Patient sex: F
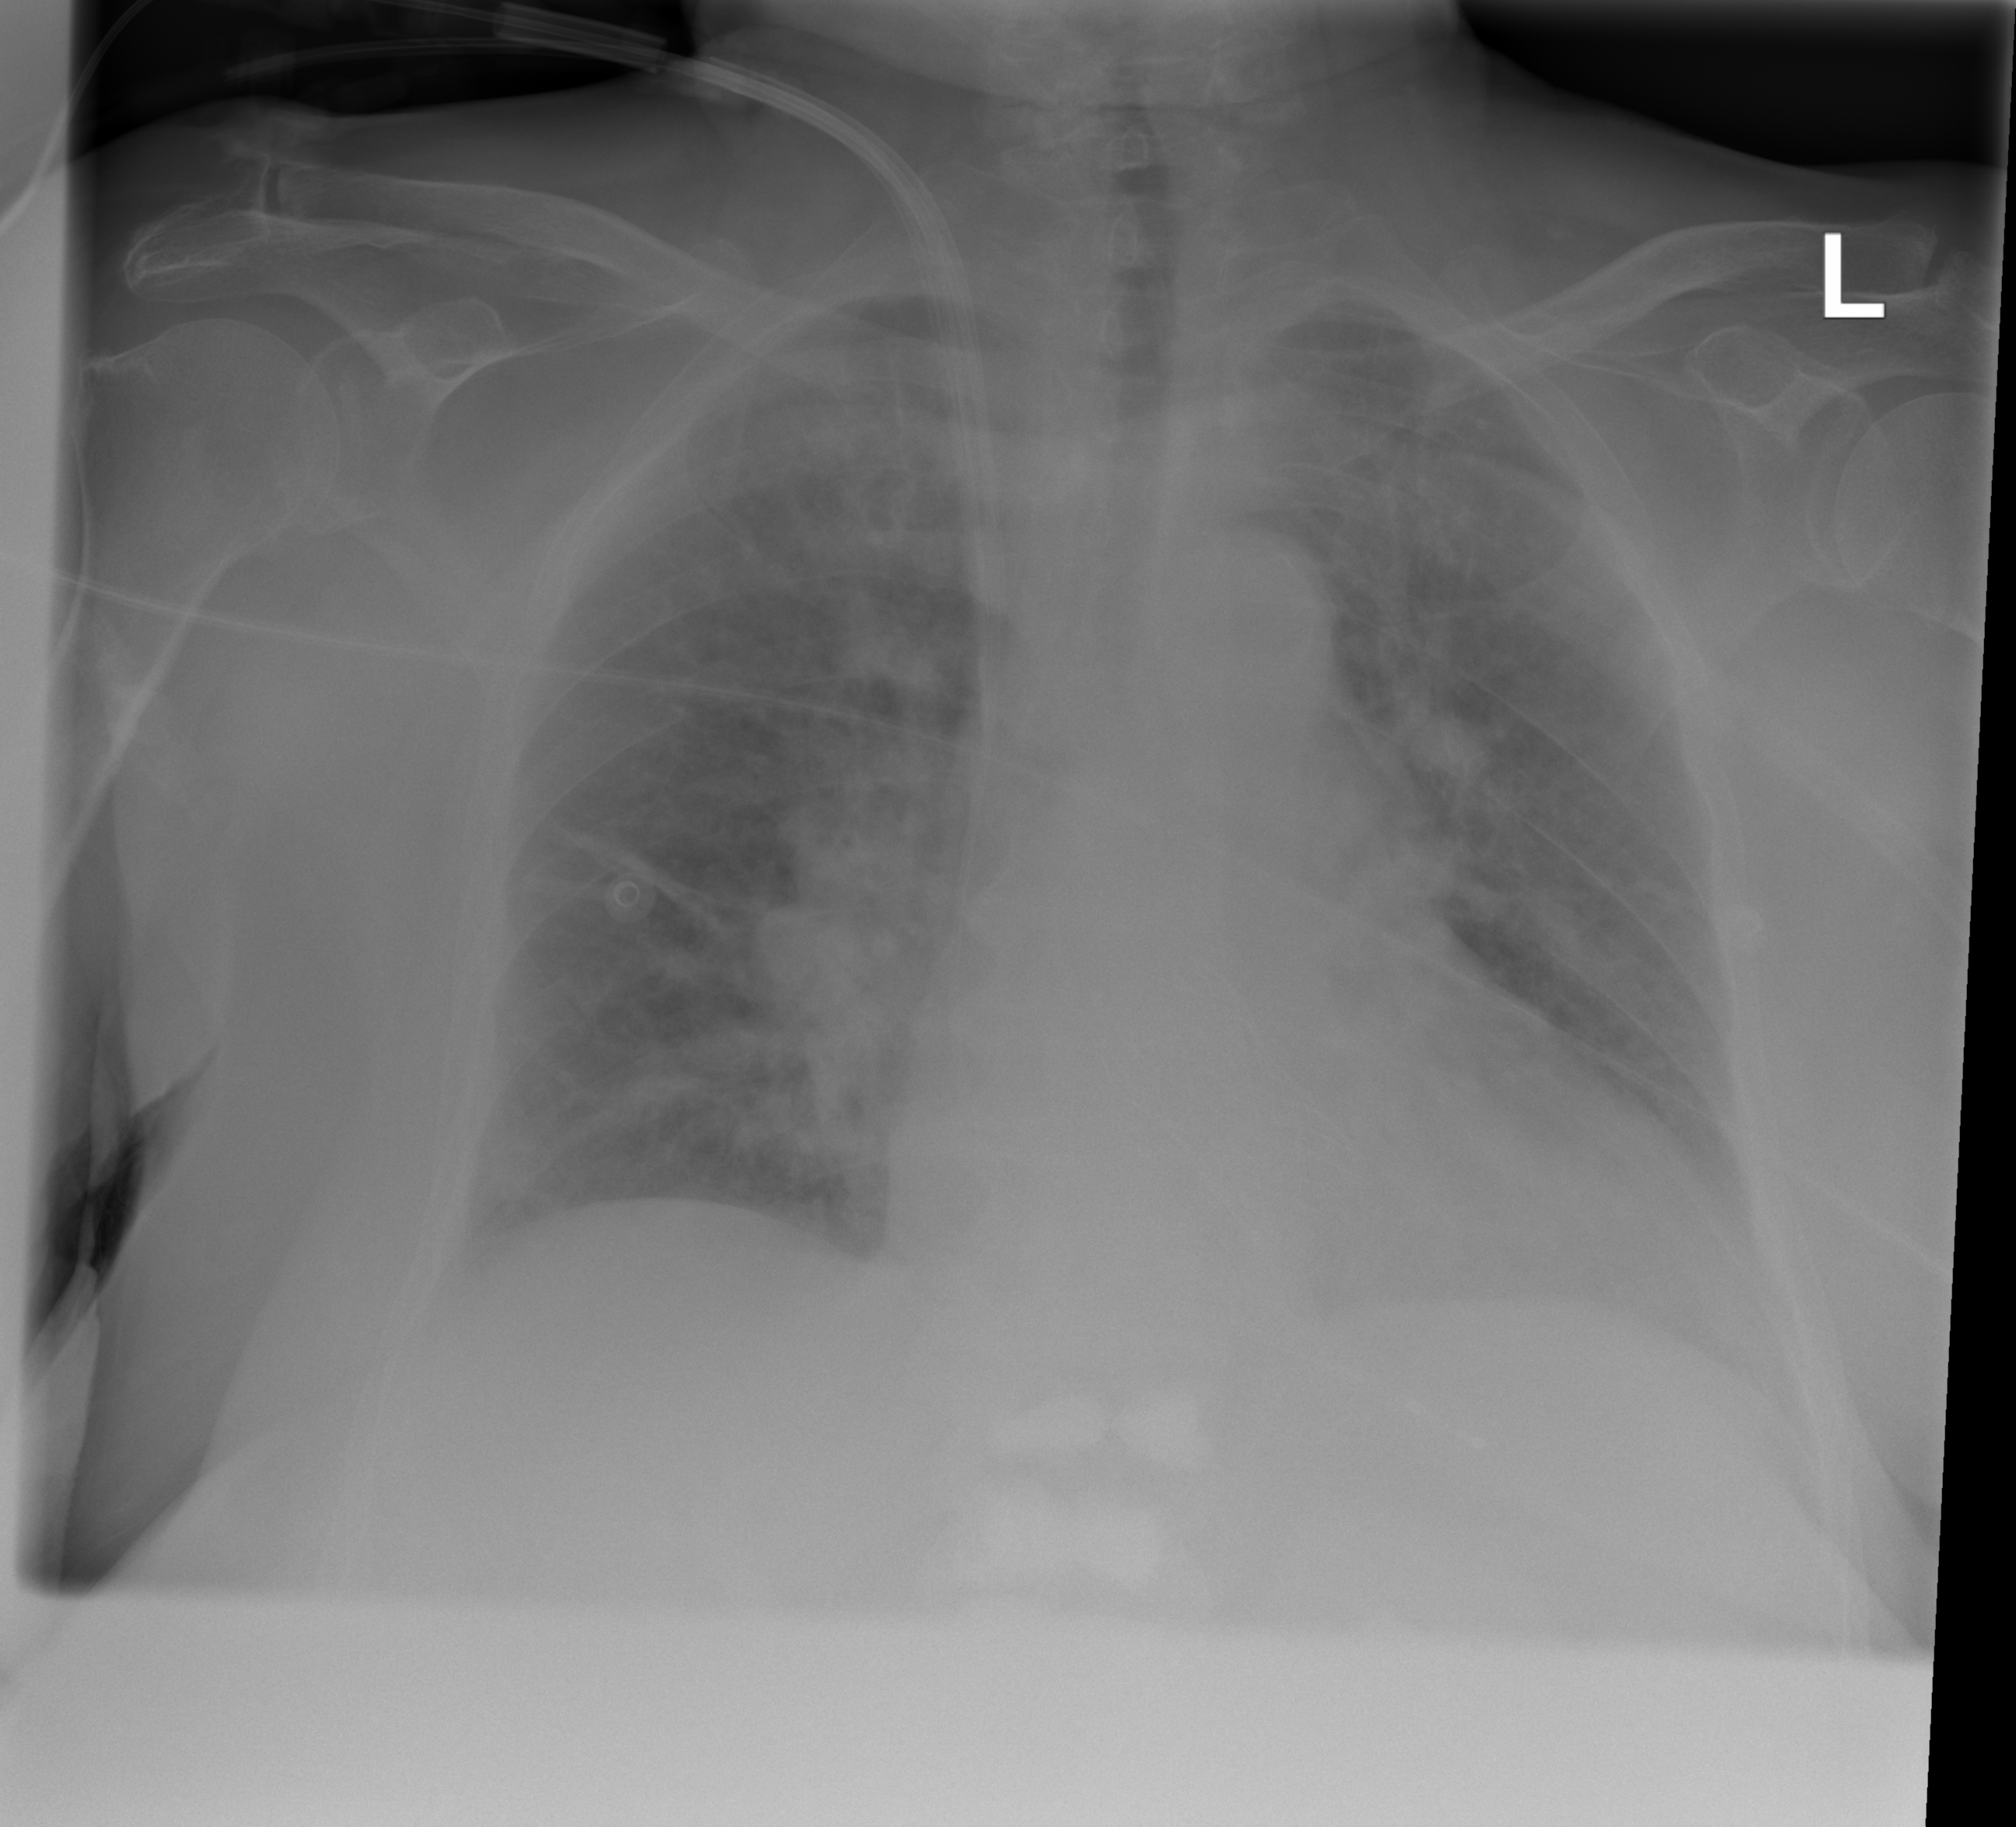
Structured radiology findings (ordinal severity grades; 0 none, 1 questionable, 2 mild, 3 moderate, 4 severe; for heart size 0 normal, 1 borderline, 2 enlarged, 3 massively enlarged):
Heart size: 2
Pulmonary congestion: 2
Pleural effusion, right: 2
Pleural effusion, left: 2
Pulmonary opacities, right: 2
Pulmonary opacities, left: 0
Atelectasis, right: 0
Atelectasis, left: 0